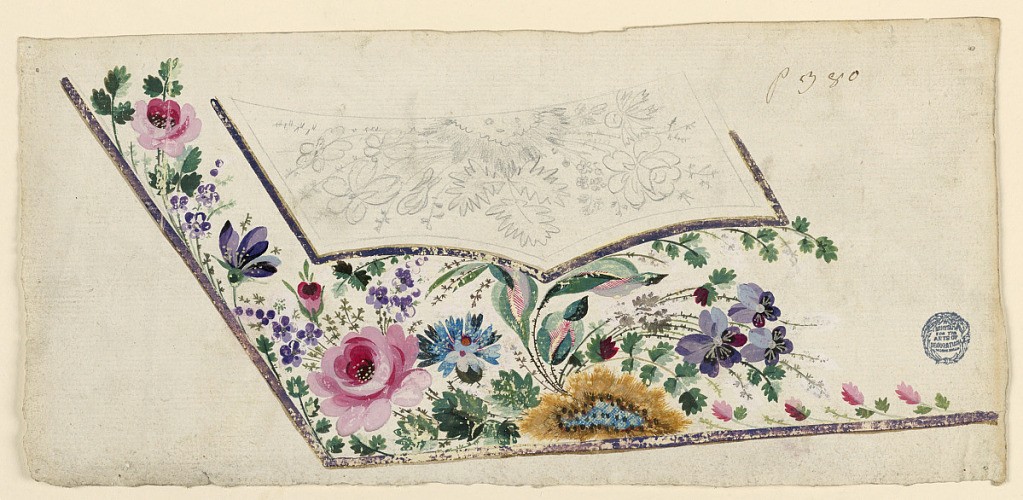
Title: Design for a Waistcoat
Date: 1780-1790
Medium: Black crayon and various gouache on paper
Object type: Drawing
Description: Lilac edges, lined brown on one of their sides. The decoration of the flap of the pocket is sketched: a plant growing from a fantastical feathery lace leaf. A similar motif is shown beneath the packet. Boughs grow from the edge of the waistcoat.